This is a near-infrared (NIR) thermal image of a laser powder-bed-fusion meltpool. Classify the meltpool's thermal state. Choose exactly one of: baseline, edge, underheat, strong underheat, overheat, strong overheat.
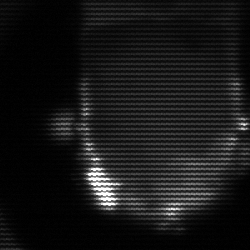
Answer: baseline